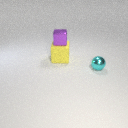
large yellow rubber cube to the left of small cyan metal sphere